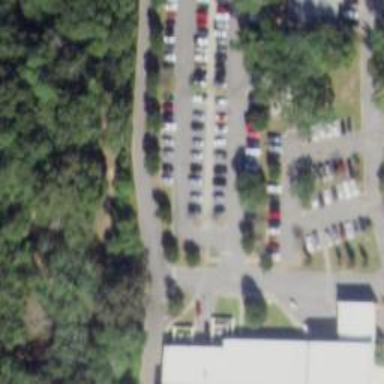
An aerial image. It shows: Parking space.